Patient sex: F
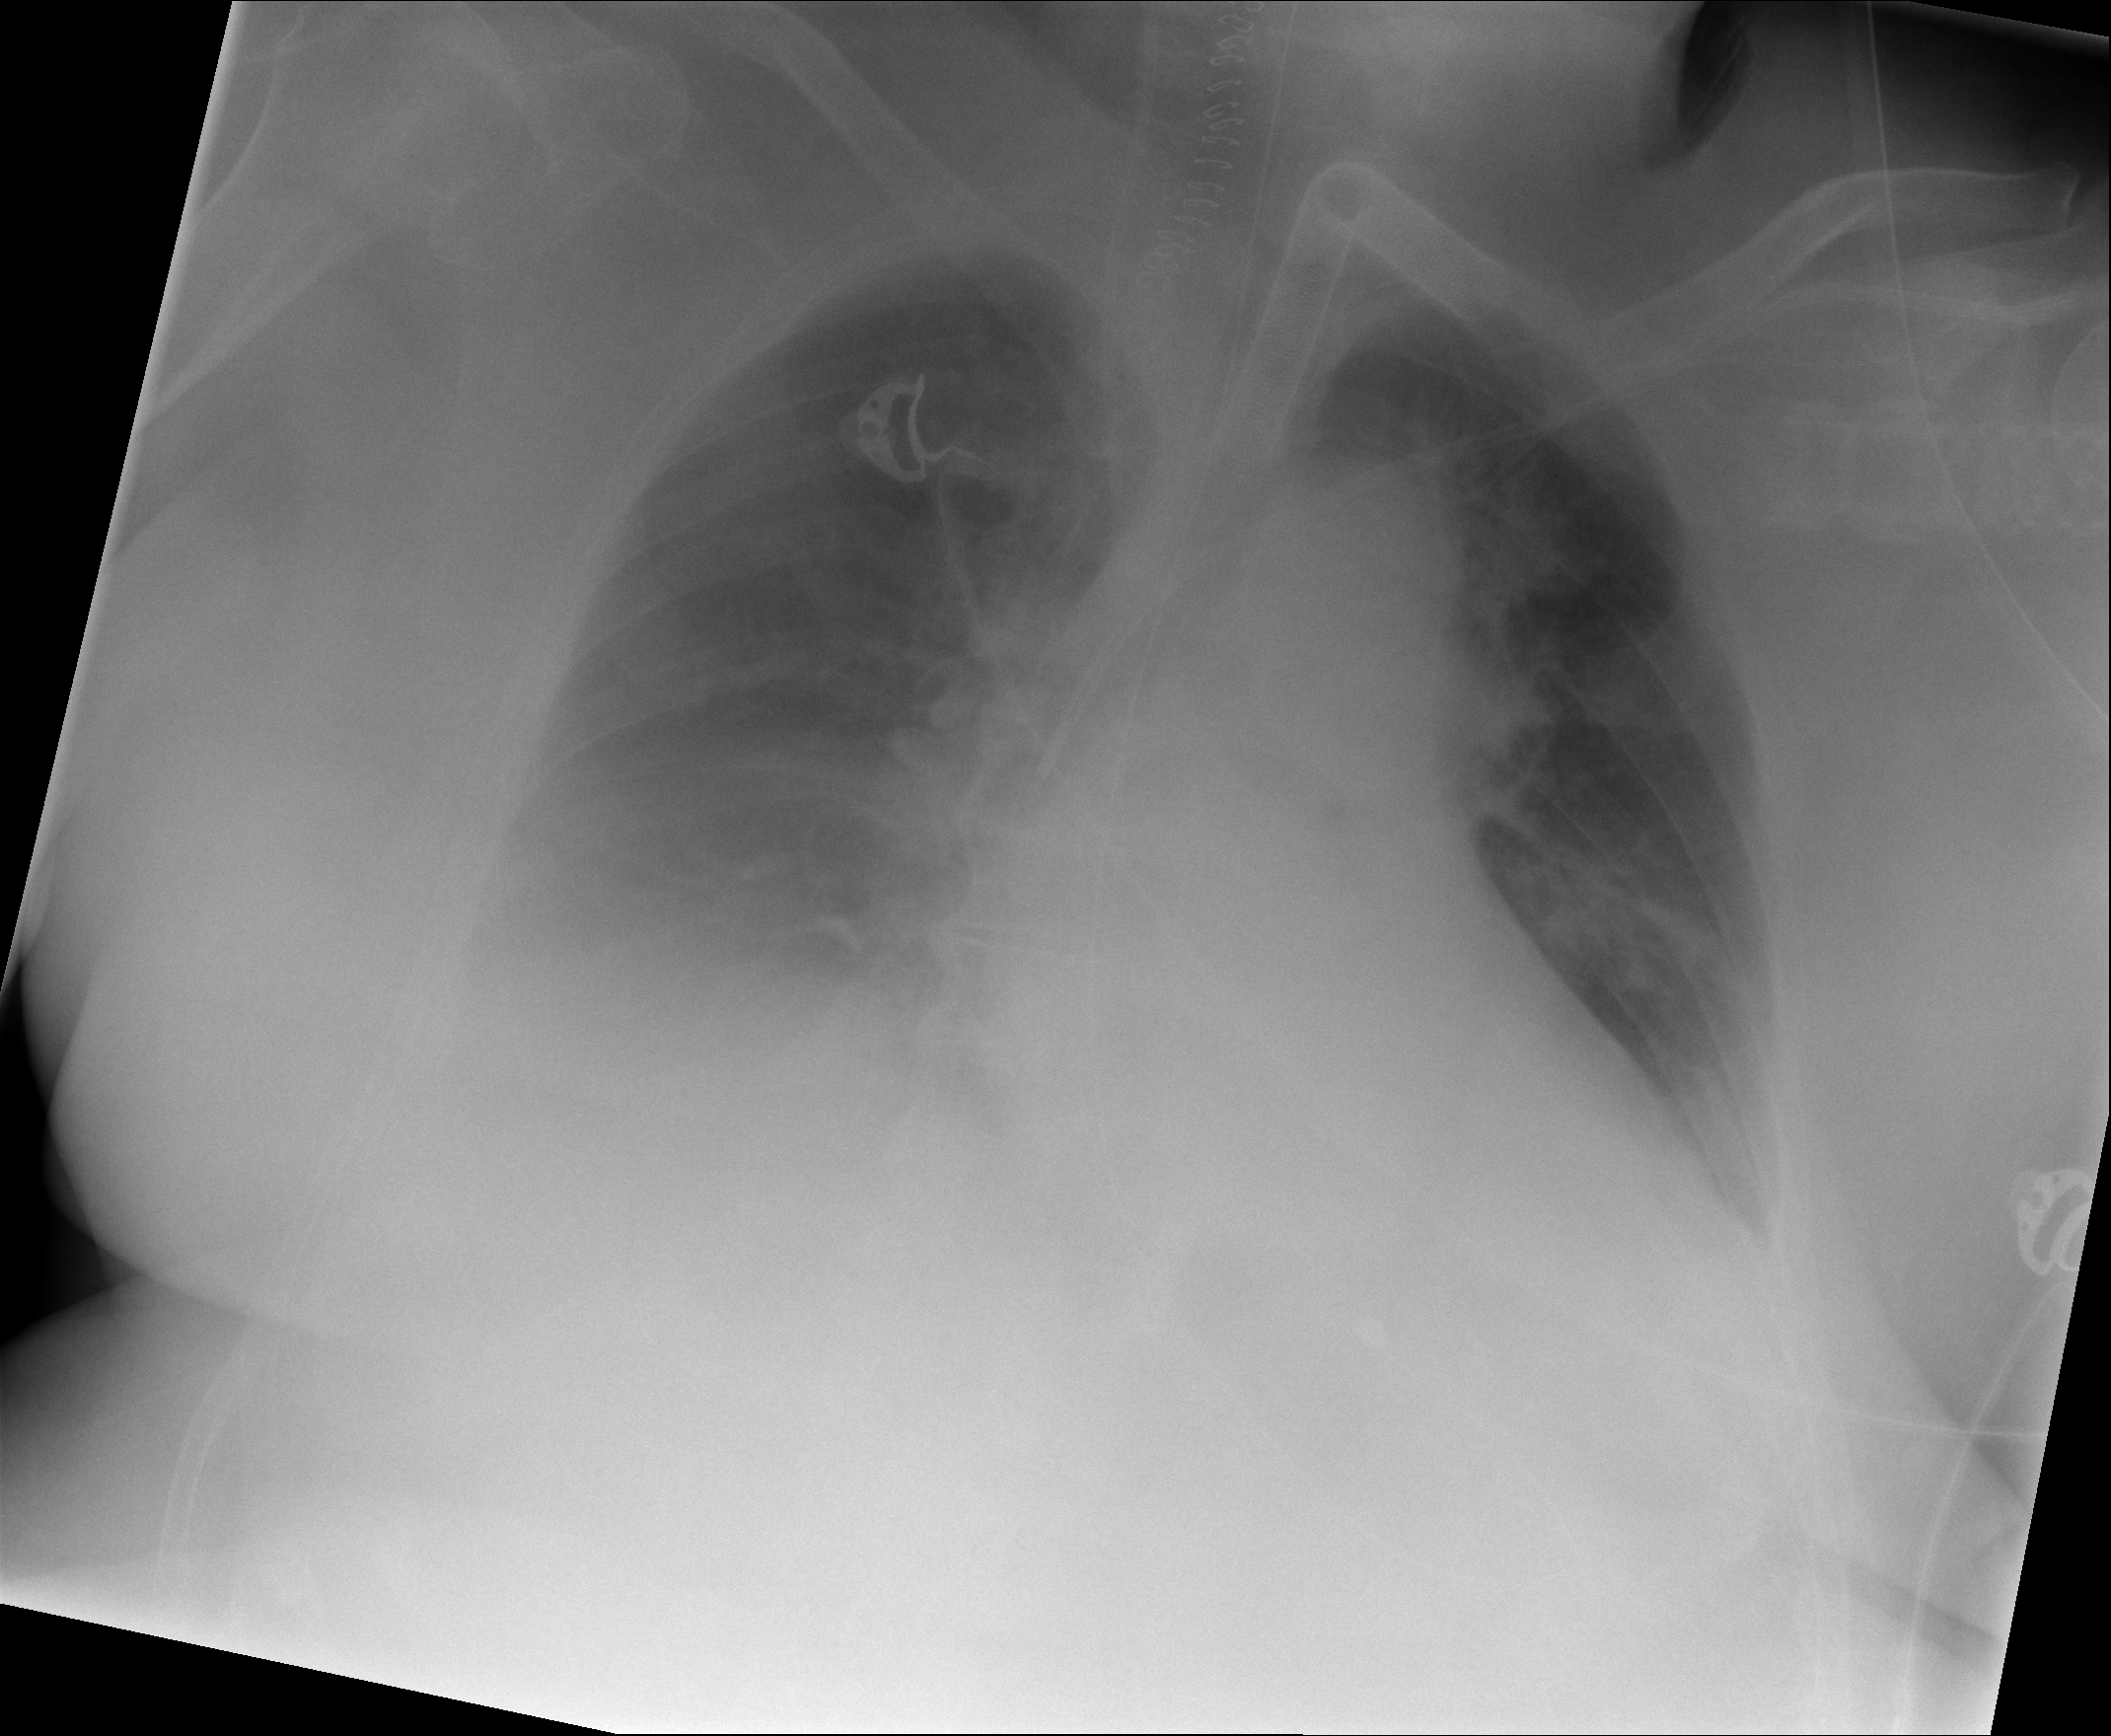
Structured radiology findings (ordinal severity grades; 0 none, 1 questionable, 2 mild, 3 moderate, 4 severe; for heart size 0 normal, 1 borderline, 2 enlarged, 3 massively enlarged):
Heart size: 1
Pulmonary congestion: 2
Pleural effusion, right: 3
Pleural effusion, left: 2
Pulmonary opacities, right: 1
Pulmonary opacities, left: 1
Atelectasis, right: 3
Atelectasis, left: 2